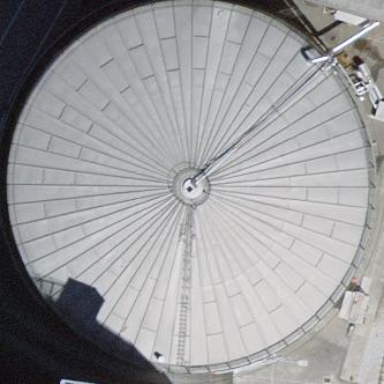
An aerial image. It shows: Building with storage tank.